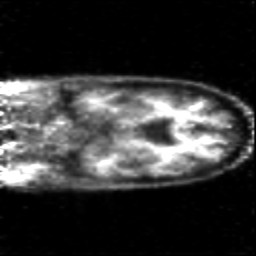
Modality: PET
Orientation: coronal
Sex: female
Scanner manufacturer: siemens